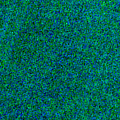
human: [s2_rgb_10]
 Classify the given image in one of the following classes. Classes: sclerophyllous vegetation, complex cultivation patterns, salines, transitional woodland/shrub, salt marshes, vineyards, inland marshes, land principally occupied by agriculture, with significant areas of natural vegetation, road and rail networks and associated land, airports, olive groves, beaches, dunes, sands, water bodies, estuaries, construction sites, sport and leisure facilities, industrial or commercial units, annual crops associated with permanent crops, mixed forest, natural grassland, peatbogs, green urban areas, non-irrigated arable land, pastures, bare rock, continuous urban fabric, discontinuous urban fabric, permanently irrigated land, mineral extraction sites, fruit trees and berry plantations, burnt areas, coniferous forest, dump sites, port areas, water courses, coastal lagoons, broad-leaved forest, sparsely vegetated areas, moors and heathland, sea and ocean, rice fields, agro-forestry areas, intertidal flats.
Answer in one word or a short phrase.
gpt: sea and ocean